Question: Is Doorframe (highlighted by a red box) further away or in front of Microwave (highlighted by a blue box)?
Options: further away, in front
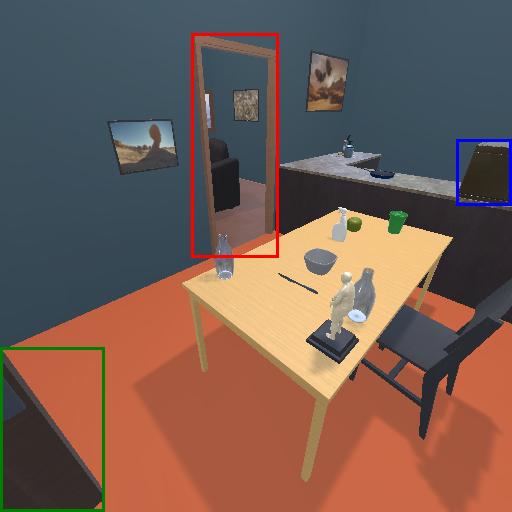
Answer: further away